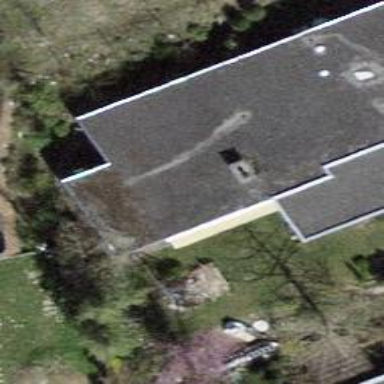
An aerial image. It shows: Building with flat roof.